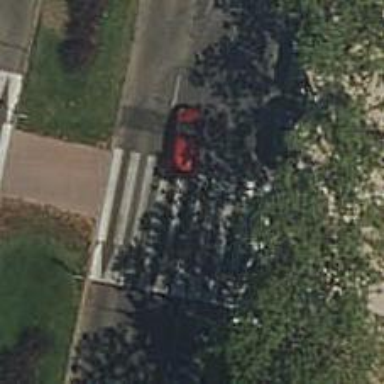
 along with rumble strips for traffic calming."